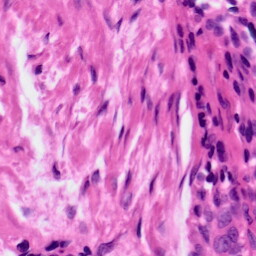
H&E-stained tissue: Ovarian